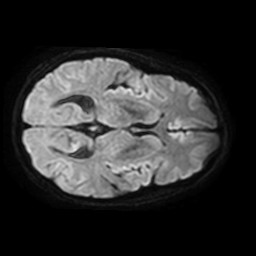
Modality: TRACE
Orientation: axial
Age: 60
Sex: female
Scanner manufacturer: philips
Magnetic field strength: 3 T
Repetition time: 4.109 s
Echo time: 0.06119 s